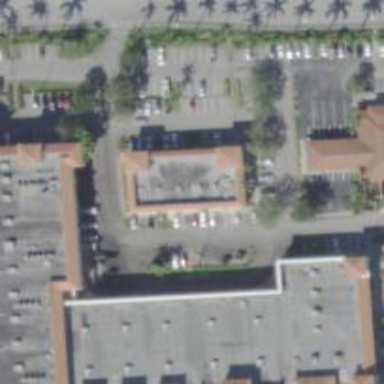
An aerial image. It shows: Mall building.